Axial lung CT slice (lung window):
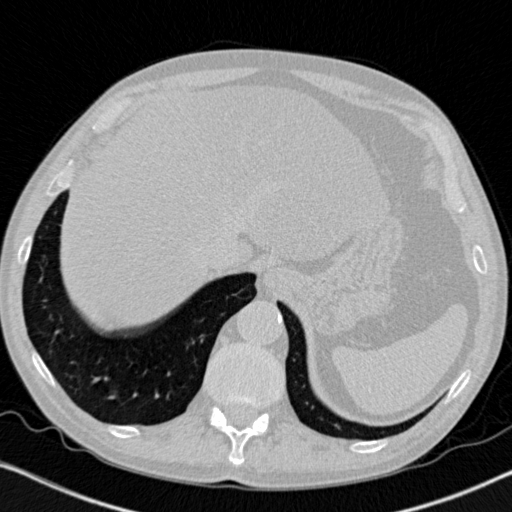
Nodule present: no